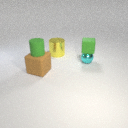
large yellow metal cylinder to the left of small cyan metal sphere